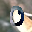
Label: 0